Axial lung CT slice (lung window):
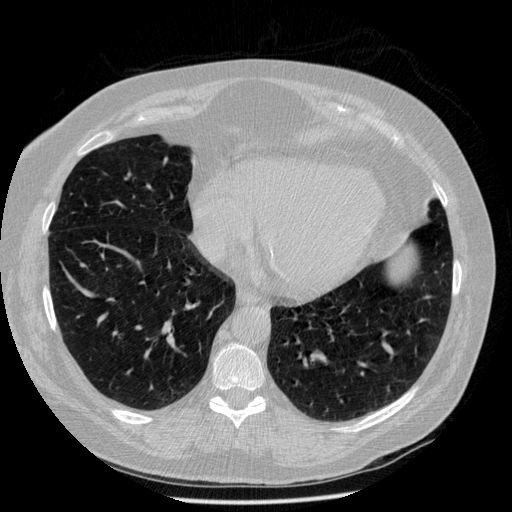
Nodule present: no